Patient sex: M
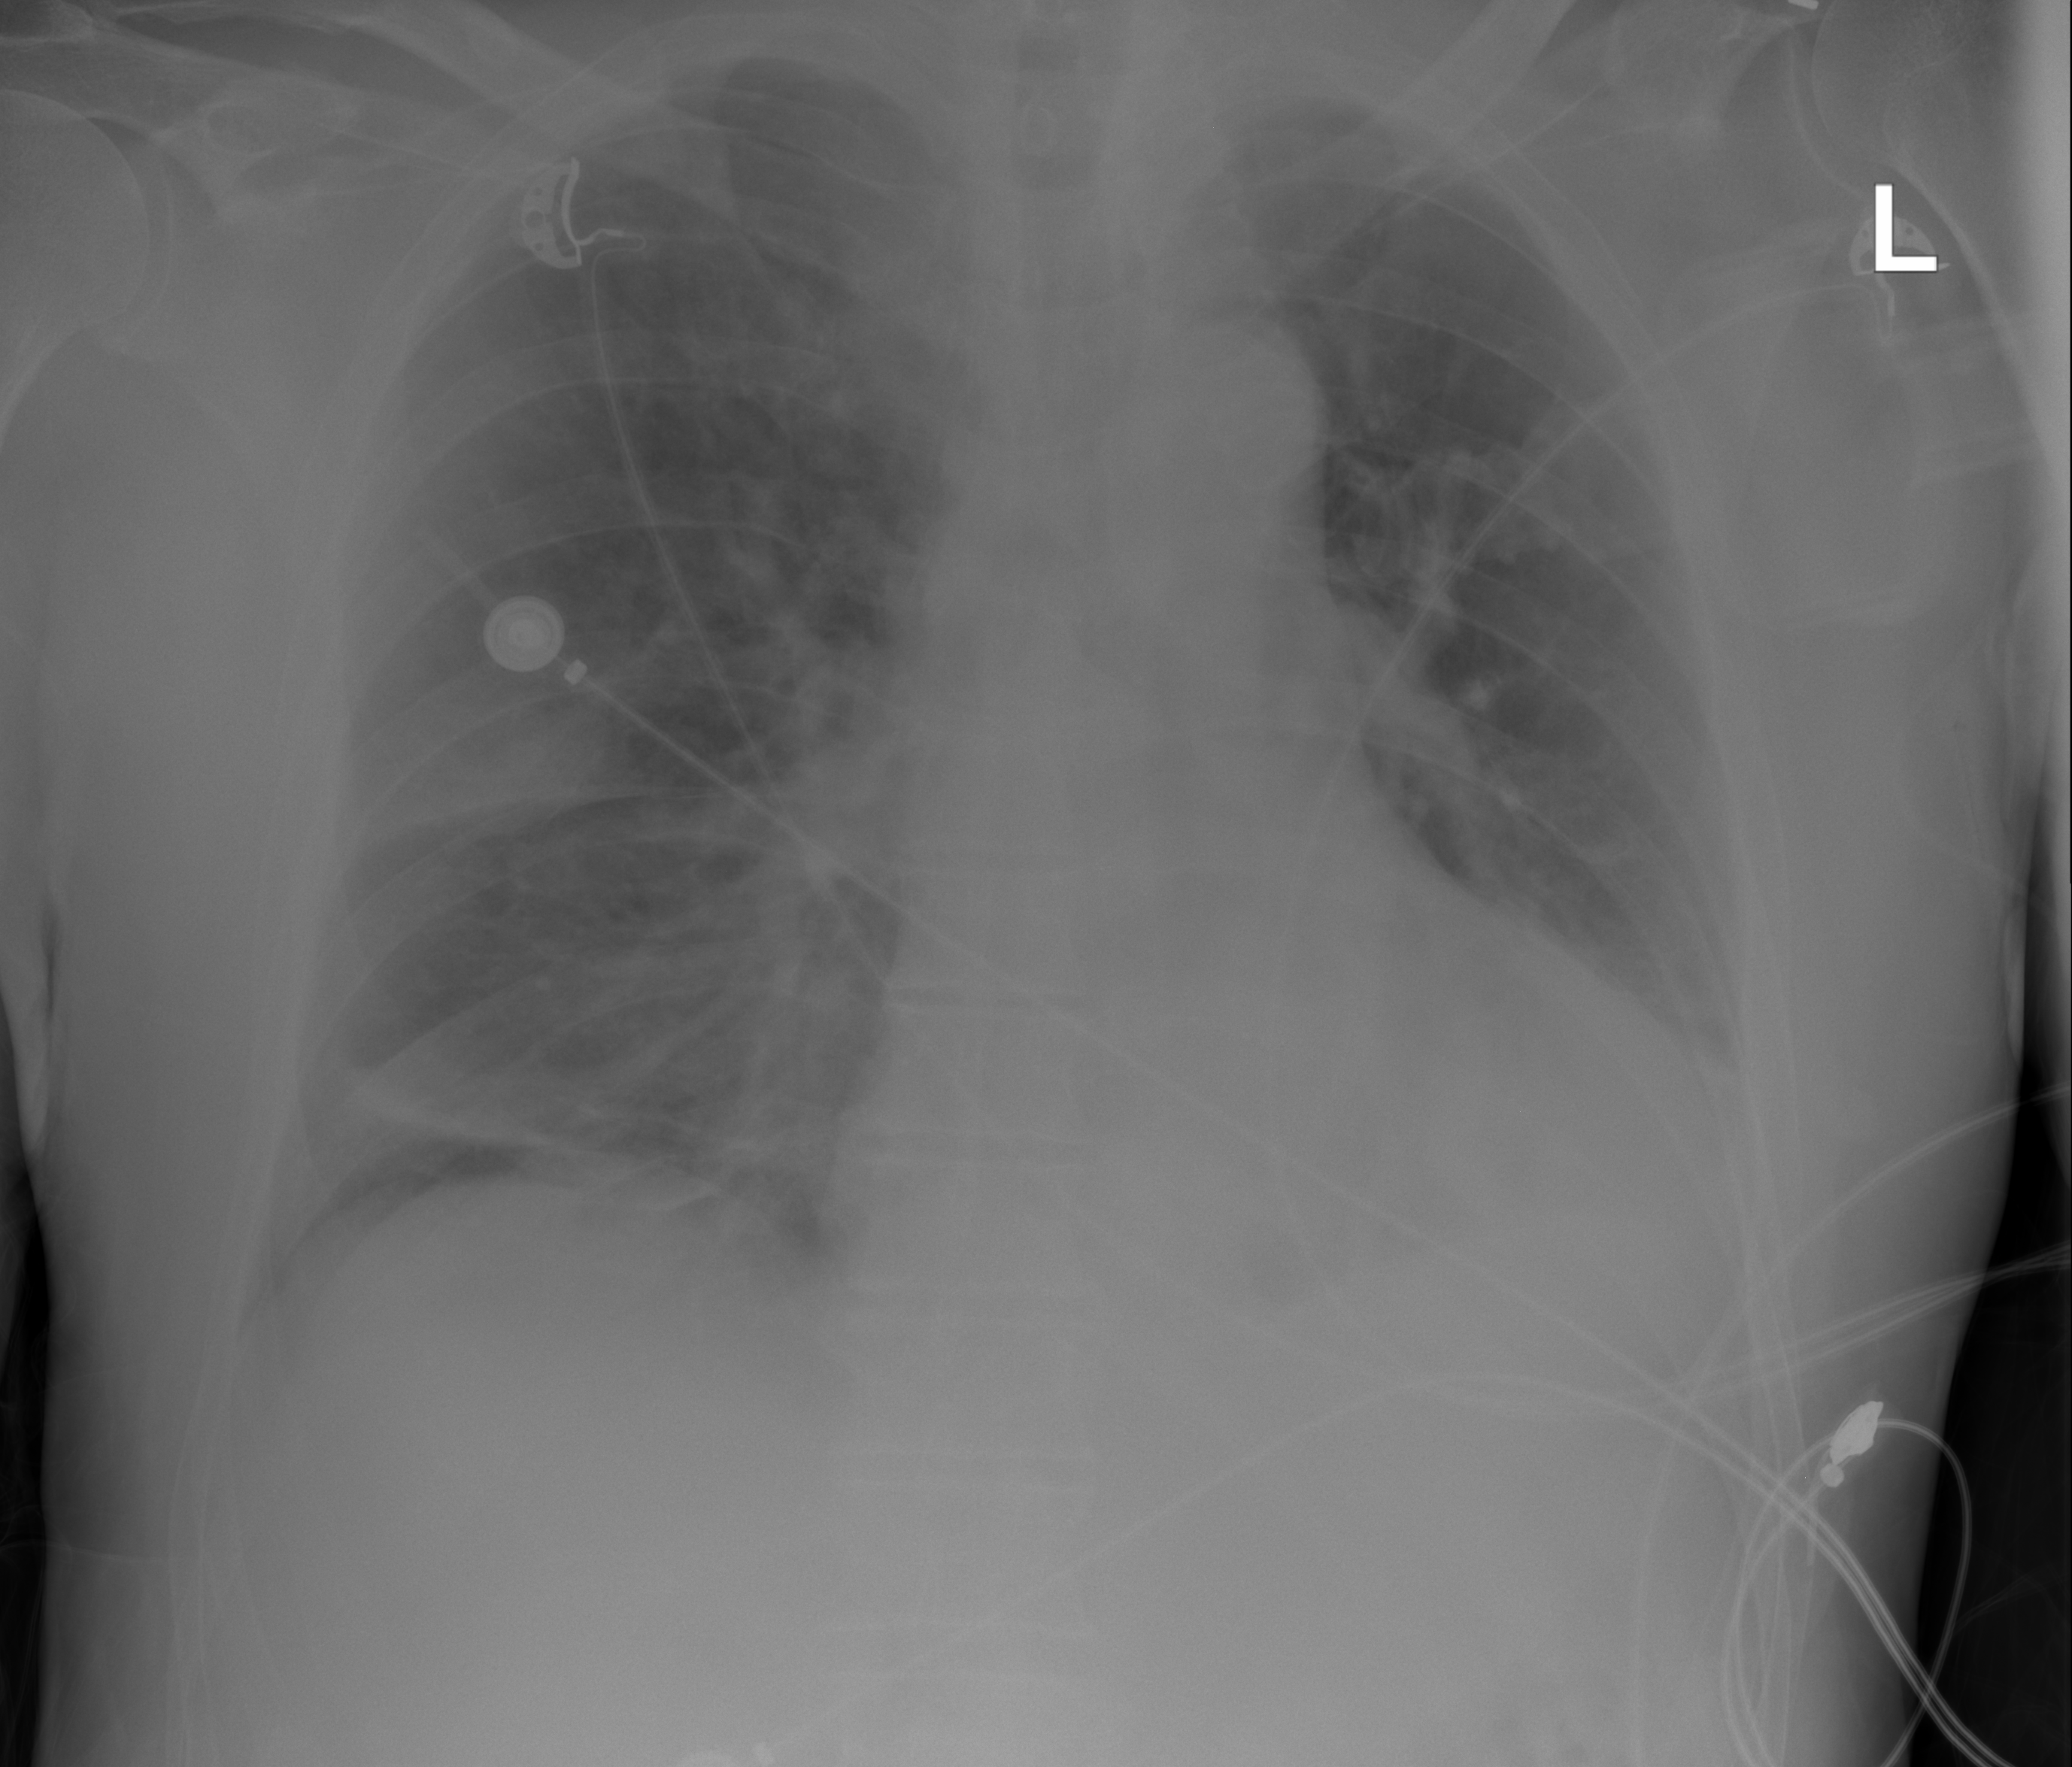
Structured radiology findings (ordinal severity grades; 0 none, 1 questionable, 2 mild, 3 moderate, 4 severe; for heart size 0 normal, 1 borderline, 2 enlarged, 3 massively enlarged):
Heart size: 1
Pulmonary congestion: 2
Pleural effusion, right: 0
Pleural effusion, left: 2
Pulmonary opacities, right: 0
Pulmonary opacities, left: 0
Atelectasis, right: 2
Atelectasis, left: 2